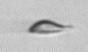
Label: Cryptophyta